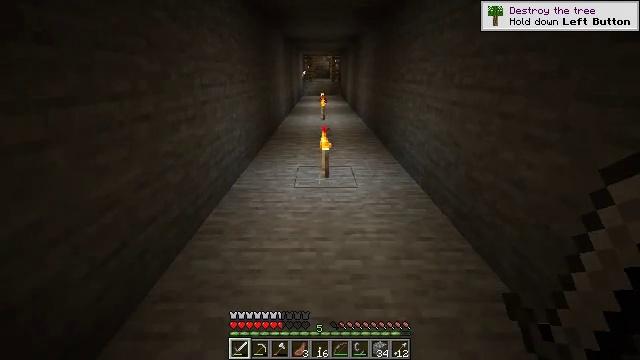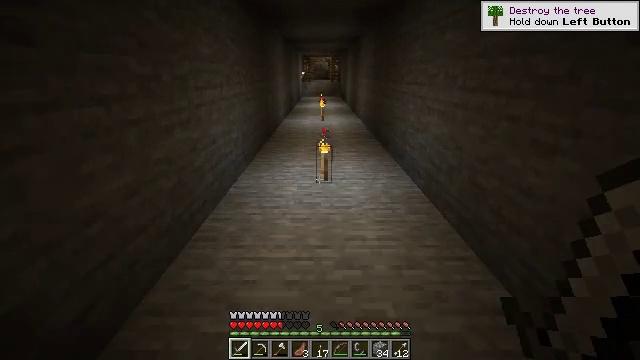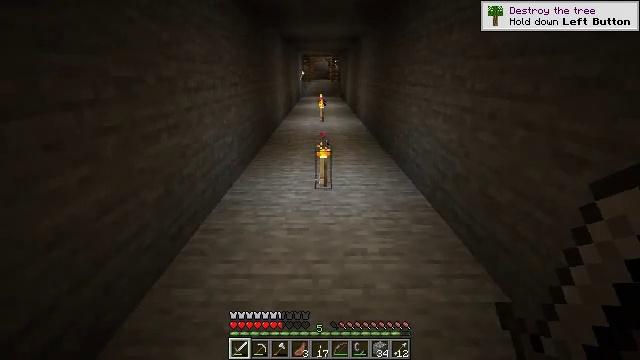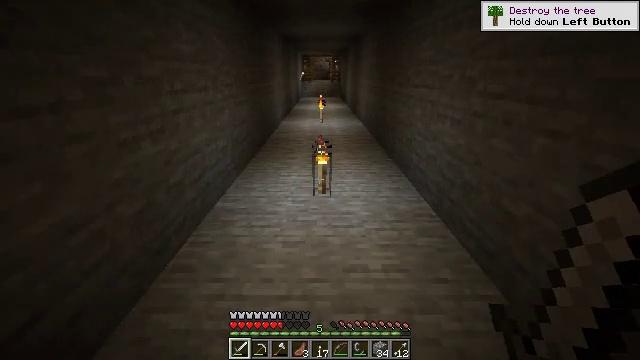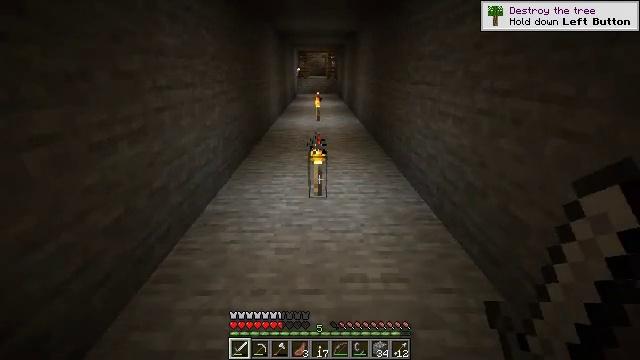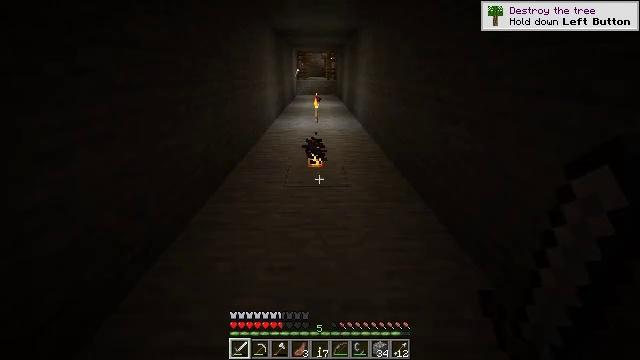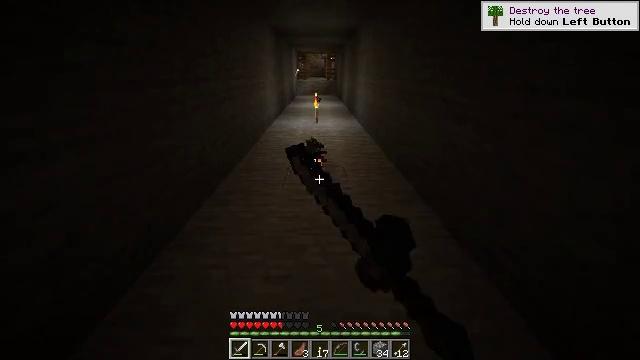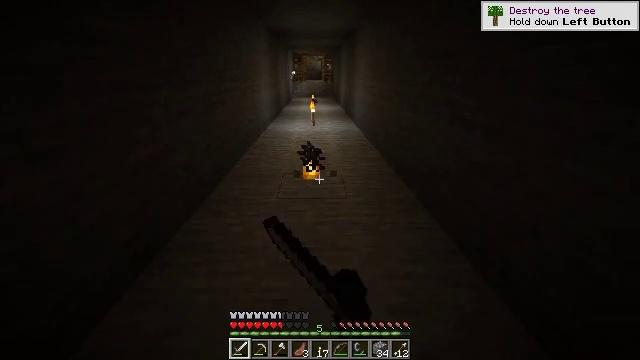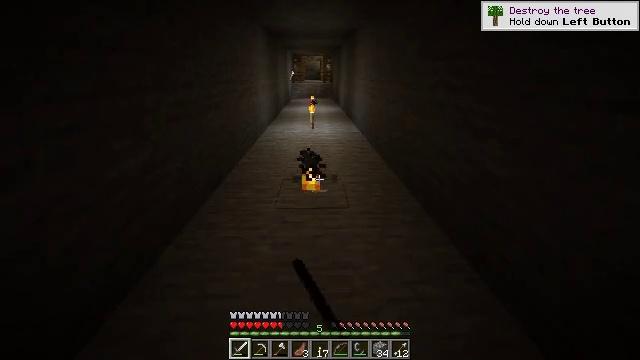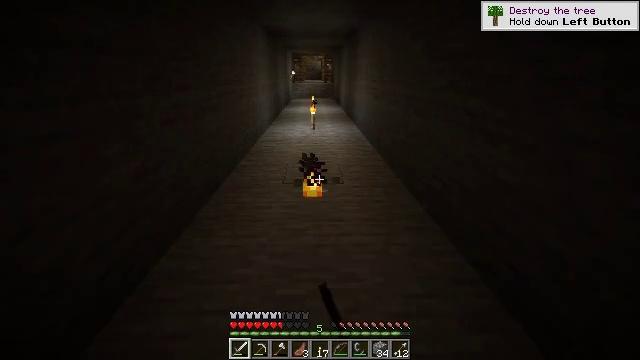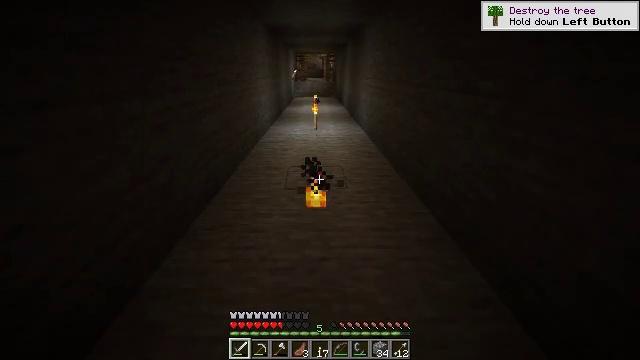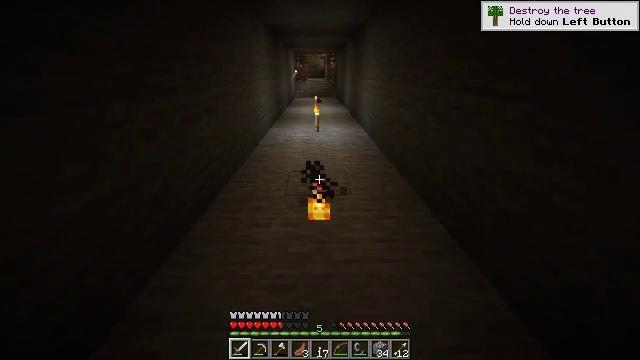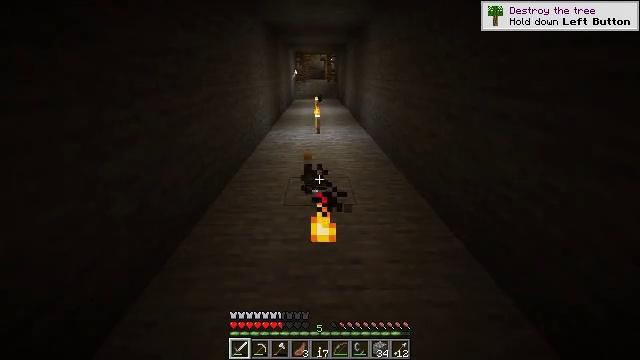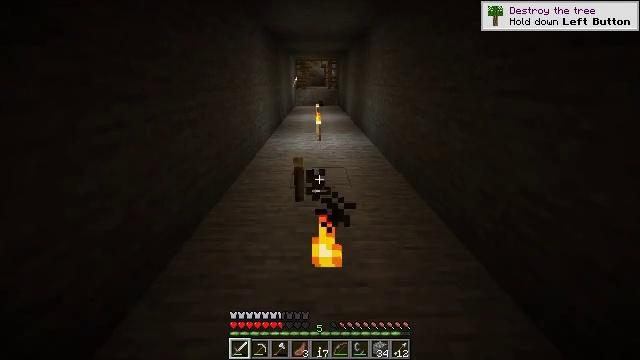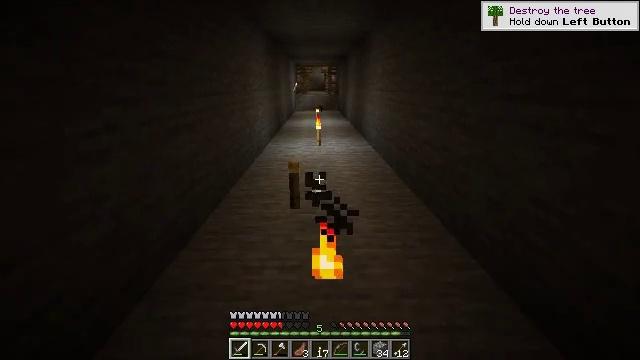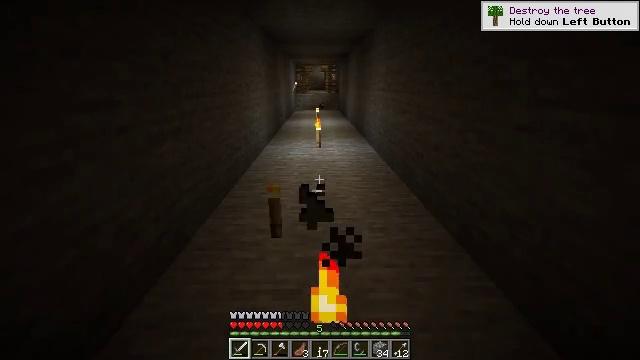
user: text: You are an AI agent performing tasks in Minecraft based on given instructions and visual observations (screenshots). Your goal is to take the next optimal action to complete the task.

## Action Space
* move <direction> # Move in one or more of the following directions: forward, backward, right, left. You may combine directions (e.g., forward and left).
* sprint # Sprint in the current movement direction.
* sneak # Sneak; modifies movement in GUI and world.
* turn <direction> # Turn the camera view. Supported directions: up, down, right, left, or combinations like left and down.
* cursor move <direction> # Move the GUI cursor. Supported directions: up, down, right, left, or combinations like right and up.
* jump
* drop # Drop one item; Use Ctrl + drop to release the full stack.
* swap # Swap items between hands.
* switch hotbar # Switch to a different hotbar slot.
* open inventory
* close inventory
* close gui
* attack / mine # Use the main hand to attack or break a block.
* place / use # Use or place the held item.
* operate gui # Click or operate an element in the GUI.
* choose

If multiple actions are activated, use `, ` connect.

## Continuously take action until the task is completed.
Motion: motion action
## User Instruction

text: Retrieve the torch.
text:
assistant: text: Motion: move forward
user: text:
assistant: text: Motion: move forward
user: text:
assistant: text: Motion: move forward
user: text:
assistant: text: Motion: move forward
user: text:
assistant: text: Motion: move forward, attack / mine
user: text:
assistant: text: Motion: move forward, attack / mine
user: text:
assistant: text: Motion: move forward, attack / mine
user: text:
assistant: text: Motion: move forward
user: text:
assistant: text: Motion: move forward
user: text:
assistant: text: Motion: move forward
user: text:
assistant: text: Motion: move forward
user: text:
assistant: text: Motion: move forward
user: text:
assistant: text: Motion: move forward, turn up
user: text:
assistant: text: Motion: move forward, turn up
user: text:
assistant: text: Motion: move forward
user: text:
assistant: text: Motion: move forward
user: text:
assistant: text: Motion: move forward
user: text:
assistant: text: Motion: move forward
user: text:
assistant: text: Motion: move forward
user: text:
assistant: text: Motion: move forward
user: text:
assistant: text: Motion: move forward
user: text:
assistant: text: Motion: move forward
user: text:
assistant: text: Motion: move forward
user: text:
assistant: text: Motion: move forward
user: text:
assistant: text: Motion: move forward
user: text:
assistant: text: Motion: move forward
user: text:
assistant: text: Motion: move forward
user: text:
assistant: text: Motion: move forward
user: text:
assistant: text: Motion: move forward
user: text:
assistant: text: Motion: move forward, attack / mine